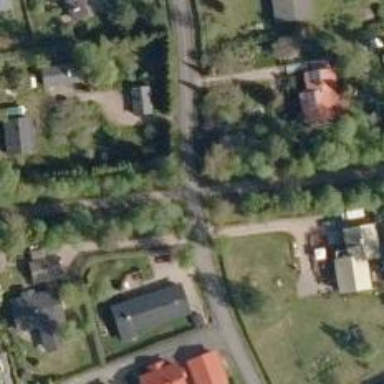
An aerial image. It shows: Crossing on asphalt cycleway.